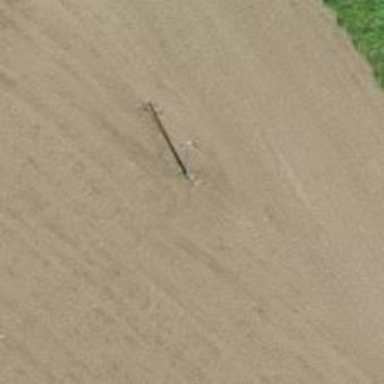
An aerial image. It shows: Power pole.